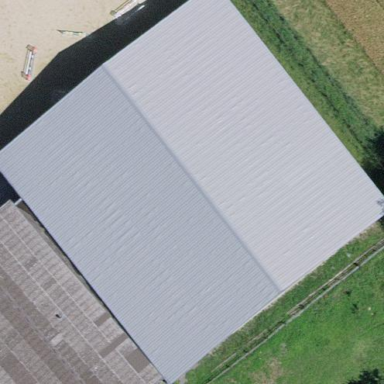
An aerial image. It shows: Garage.